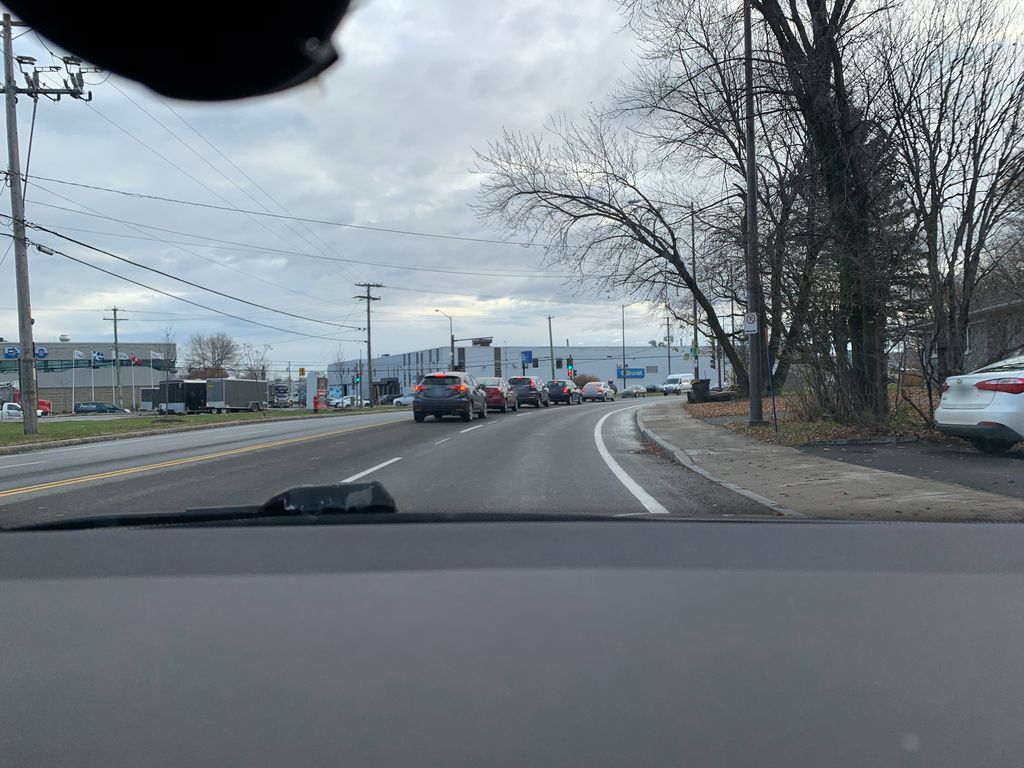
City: quebec_city